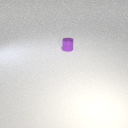
small purple metal cylinder